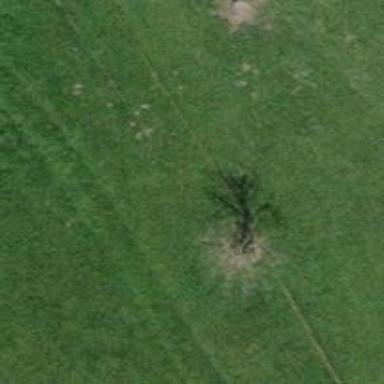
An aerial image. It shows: Agricultural area with deciduous broadleaved trees.